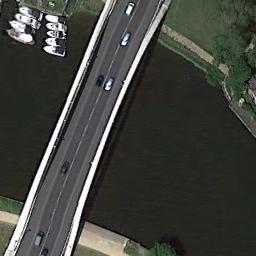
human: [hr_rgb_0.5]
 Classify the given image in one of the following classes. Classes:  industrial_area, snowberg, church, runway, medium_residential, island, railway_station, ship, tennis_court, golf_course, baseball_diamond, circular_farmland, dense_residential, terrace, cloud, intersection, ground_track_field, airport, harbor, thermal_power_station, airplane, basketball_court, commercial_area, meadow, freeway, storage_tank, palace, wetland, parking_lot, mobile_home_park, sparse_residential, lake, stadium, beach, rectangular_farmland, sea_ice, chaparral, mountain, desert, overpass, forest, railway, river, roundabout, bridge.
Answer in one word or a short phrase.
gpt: bridge